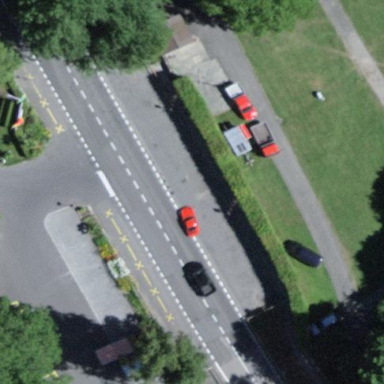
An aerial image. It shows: Parking available on the street side.